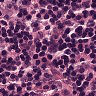
Metastatic tissue present: no